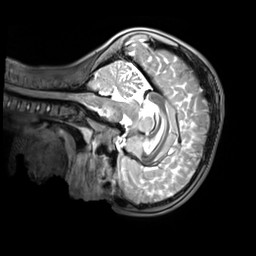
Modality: T2w
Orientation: sagittal
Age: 9
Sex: male
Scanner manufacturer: siemens
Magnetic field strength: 3 T
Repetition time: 3.2 s
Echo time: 0.408 s